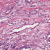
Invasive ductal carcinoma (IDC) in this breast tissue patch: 1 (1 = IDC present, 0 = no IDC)